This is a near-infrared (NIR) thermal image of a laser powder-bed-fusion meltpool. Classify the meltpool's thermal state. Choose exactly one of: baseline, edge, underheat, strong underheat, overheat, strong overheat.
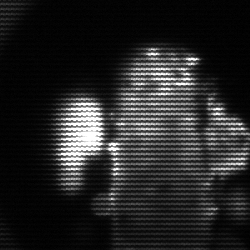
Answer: strong underheat